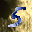
Label: 5